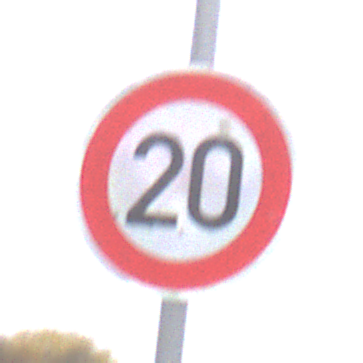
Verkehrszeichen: Geschwindigkeit20
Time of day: Midday
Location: Outdoor (Suburban)
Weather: Overcast
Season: NotSpecified
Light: Natural